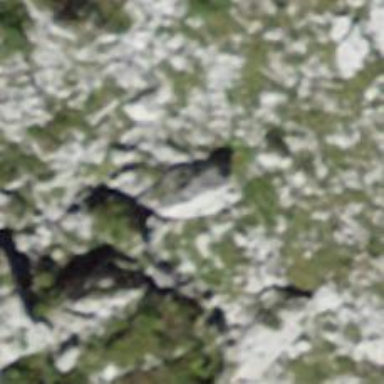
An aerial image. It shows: View of natural rock.